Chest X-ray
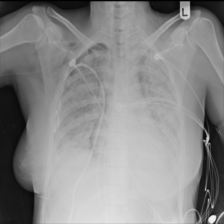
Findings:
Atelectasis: negative
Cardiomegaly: negative
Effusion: negative
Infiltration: positive
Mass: negative
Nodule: positive
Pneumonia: negative
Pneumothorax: positive
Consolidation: negative
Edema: negative
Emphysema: positive
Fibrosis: negative
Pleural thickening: negative
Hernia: negative